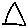
Label: triangle